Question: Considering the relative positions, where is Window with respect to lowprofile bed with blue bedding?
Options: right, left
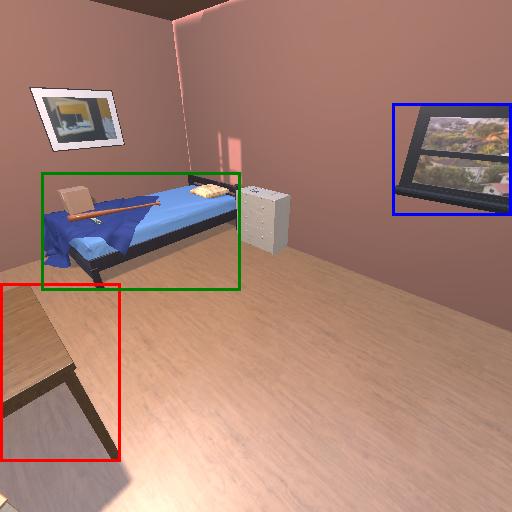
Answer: right